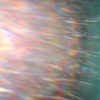
Label: sunburn